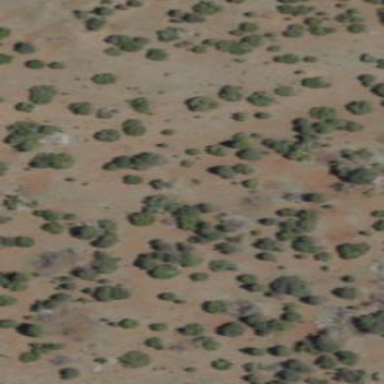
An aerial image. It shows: Patch of scrub vegetation.